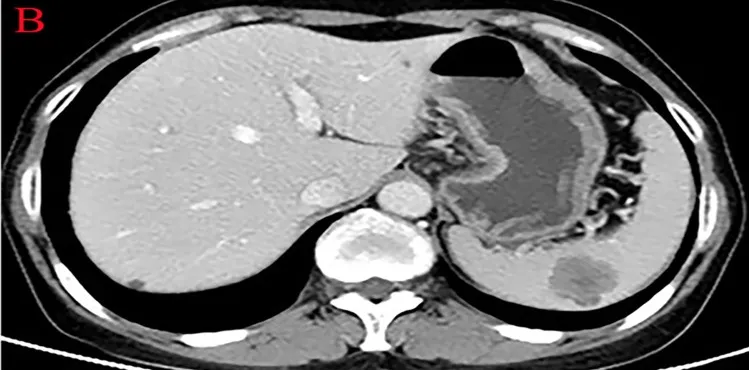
Abdominal computed tomography showing a low-density lesion in the low pole of the spleen with contrast enhancement during the arterial phase. (B) Venous phase.
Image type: radiology (ct)